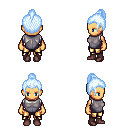
a pixel art fantasy rpg character, female body template, human, tanned skin, steel chest armor, gold greaves, white cyan short topknot hairstyle, maroon shoes, four views (front, back, left, right), 2x2 character sprite sheet, small pixel art, hard edges, no anti-aliasing